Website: macys
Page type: delivery-shipping
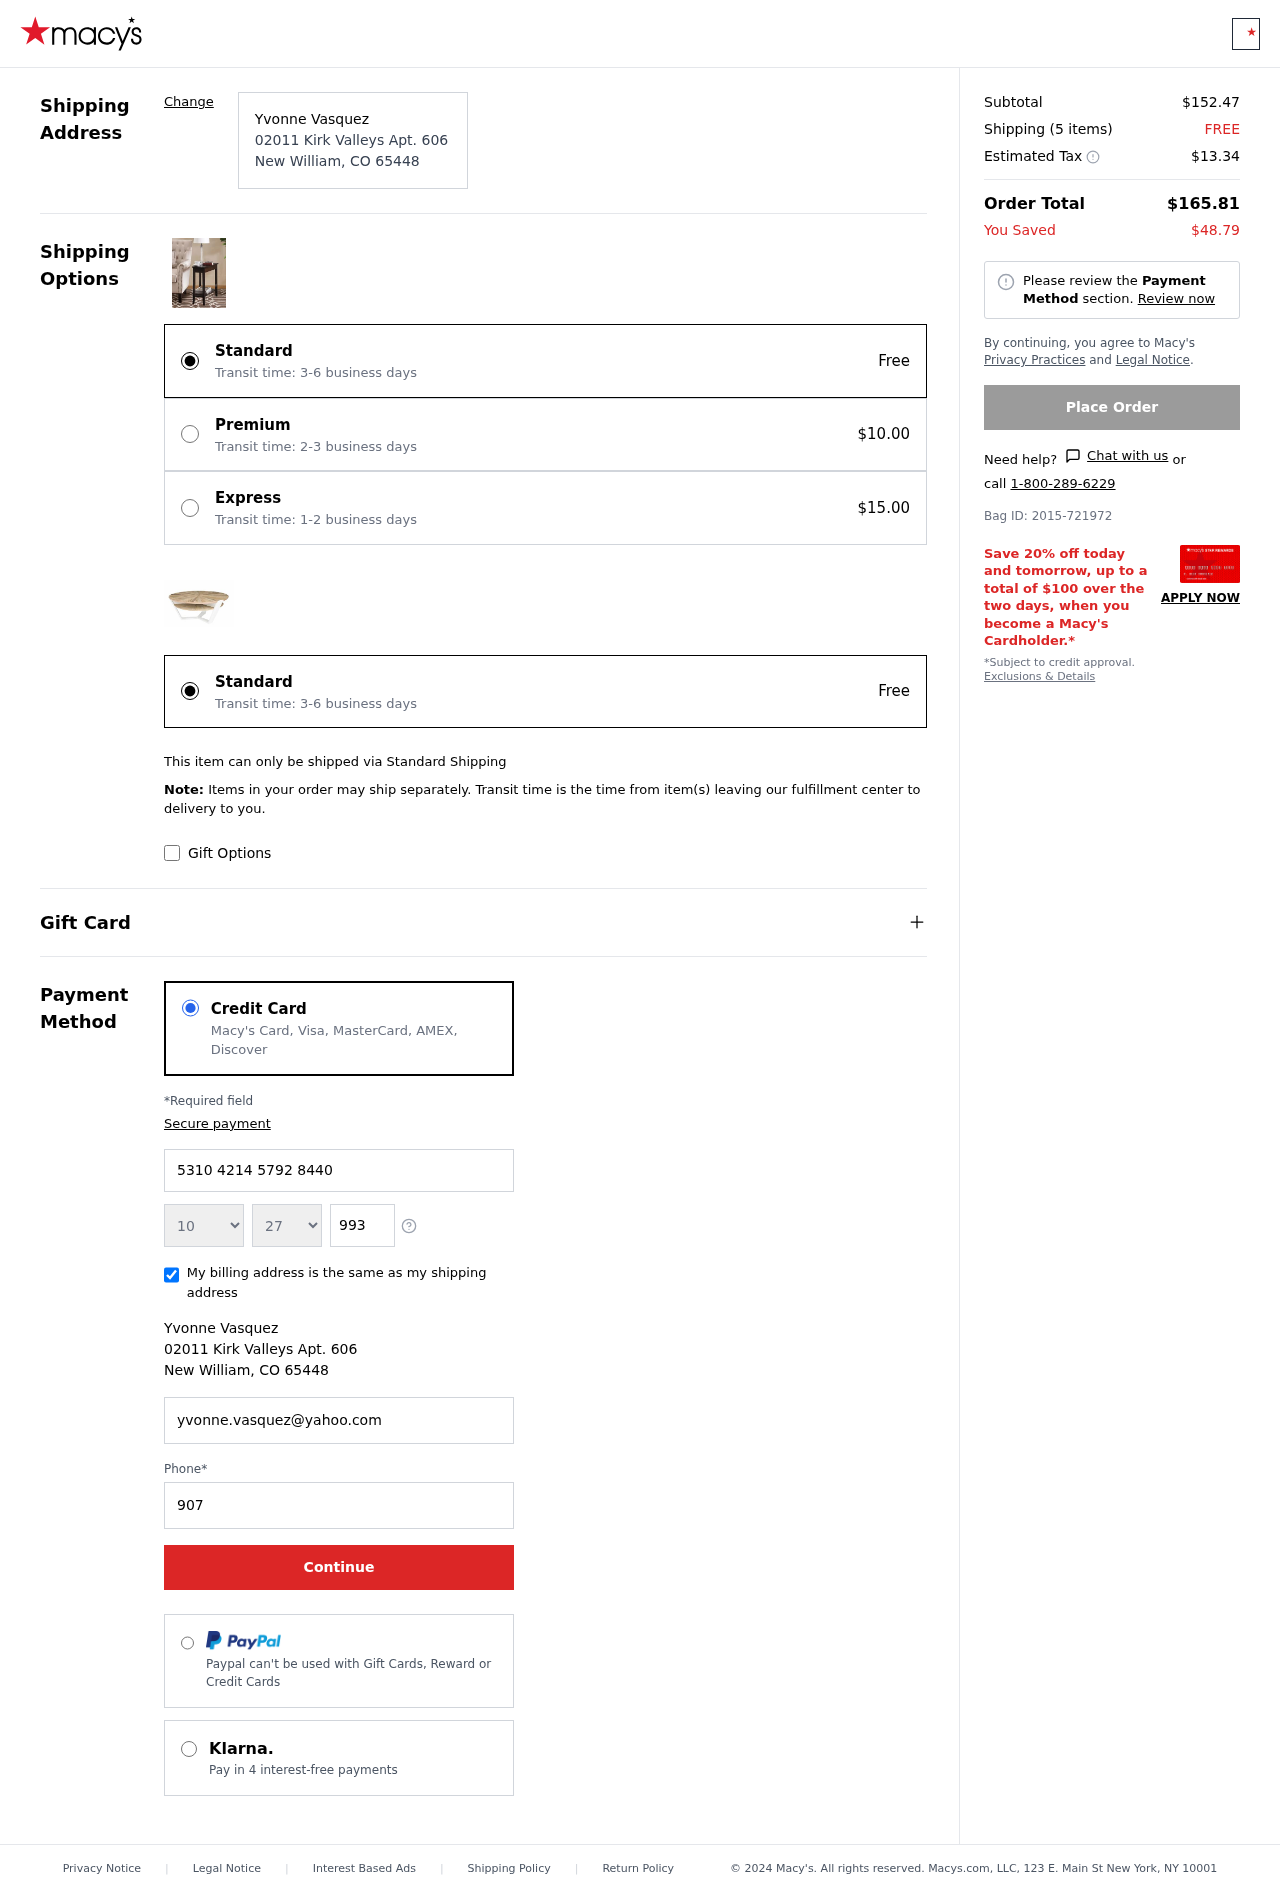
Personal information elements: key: PII_CARD_EXPIRY_MONTH
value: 10
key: PII_CARD_EXPIRY_YEAR
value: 27
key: PII_CITY
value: New William
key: PII_CITY_STATE_ZIP
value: New William, CO 65448
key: PII_FULLNAME
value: Yvonne Vasquez
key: PII_POSTCODE
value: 65448
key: PII_STATE_ABBR
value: CO
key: PII_STREET
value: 02011 Kirk Valleys Apt. 606
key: PII_CARD_NUMBER
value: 5310 4214 5792 8440
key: PII_CARD_CVV
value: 993
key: PII_EMAIL
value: yvonne.vasquez@yahoo.com
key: PII_PHONE
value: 9079155836
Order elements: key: ORDER_SUBTOTAL
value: $152.47
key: ORDER_NUM_ITEMS
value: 5
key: ORDER_SHIPPING_COST
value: FREE
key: ORDER_TAX
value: $13.34
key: ORDER_TOTAL
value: $165.81
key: ORDER_SAVINGS
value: $48.79
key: ORDER_BAG_ID
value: Bag ID: 2015-721972